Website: walmart
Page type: billing-address
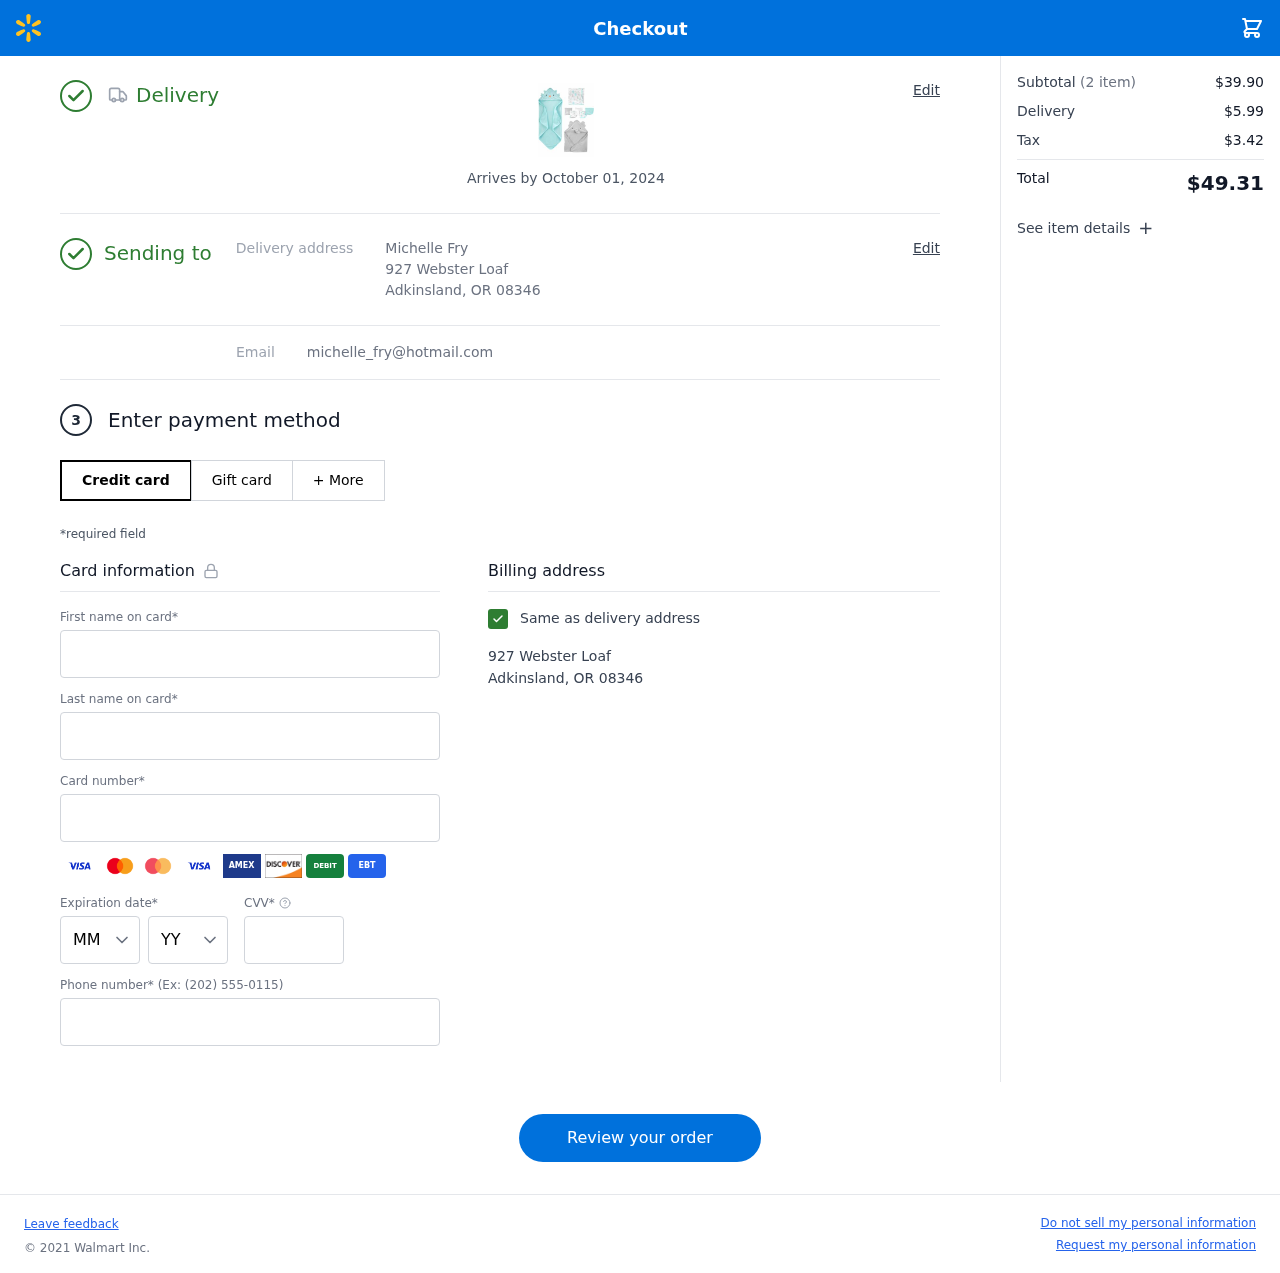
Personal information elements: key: PII_CARD_CVV
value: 6166
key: PII_CARD_EXPIRY_MONTH
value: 08
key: PII_CARD_EXPIRY_YEAR
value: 26
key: PII_CARD_NUMBER
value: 3418 0622 1712 910
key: PII_EMAIL
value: michelle_fry@hotmail.com
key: PII_FIRSTNAME
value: Michelle
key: PII_FULLNAME
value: Michelle Fry
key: PII_LASTNAME
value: Fry
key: PII_PHONE
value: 6503580662
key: PII_STREET
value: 927 Webster Loaf
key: PII_CITY_STATE_ZIP
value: Adkinsland, OR 08346
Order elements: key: ORDER_DELIVERY_DATE
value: Arrives by October 01, 2024
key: ORDER_NUM_ITEMS
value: (2 item)
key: ORDER_SUBTOTAL
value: $39.90
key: ORDER_SHIPPING_COST
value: $5.99
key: ORDER_TAX
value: $3.42
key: ORDER_TOTAL
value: $49.31